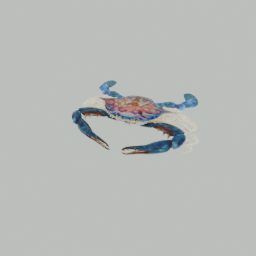
Label: animals